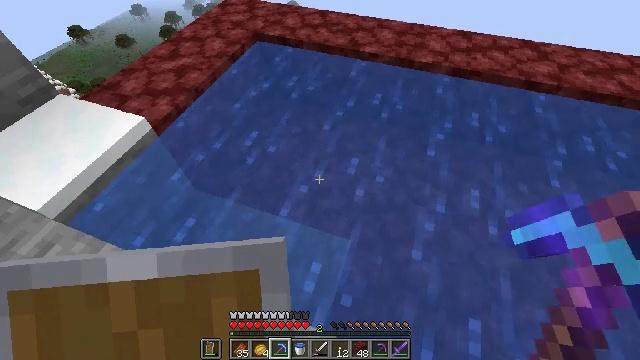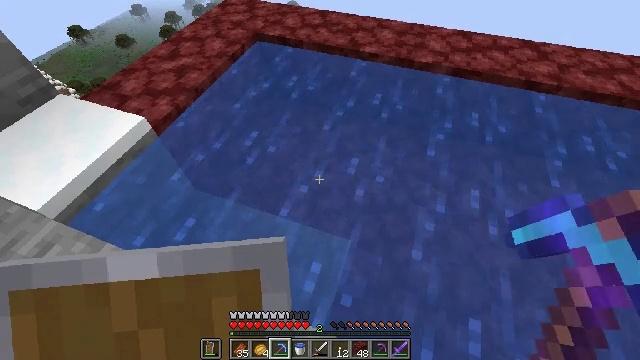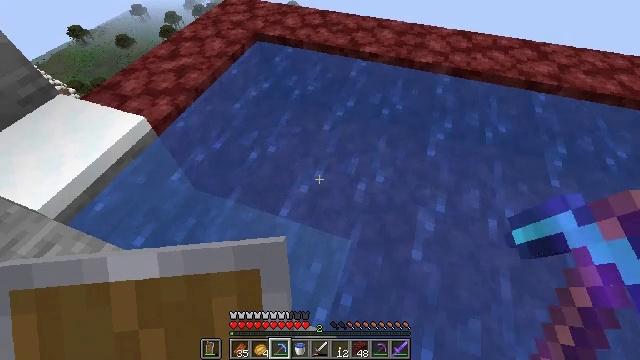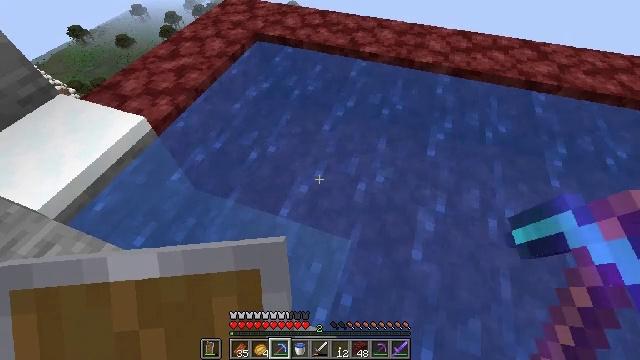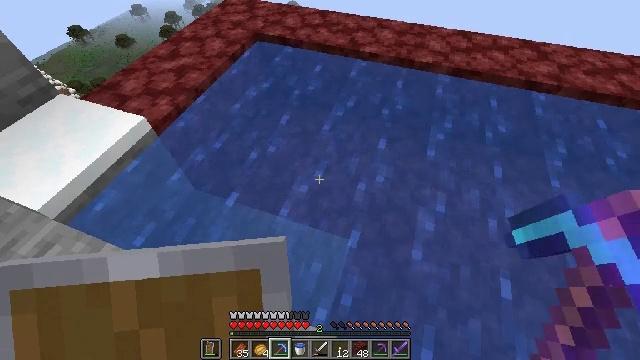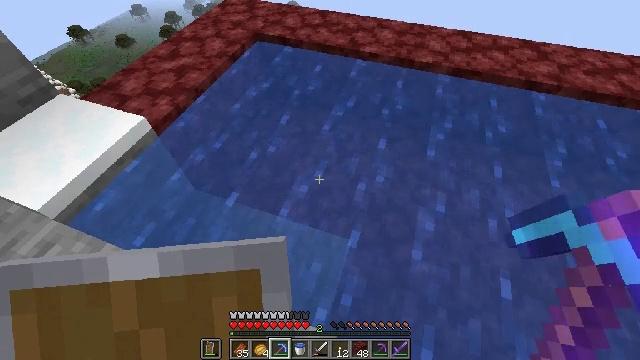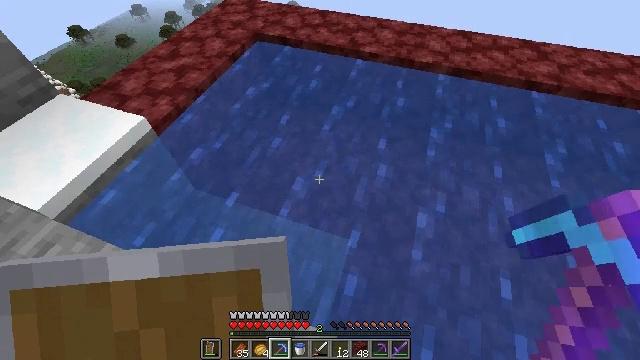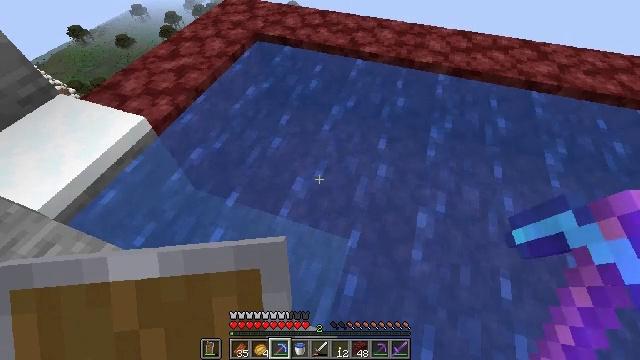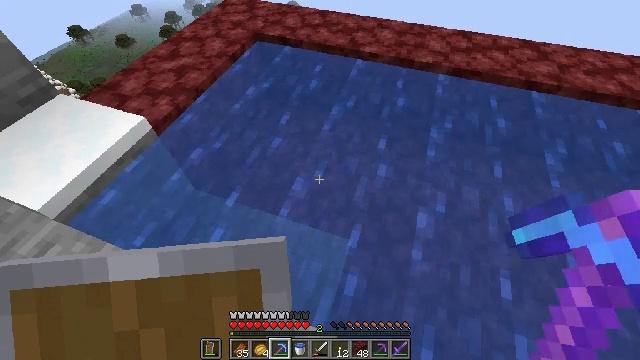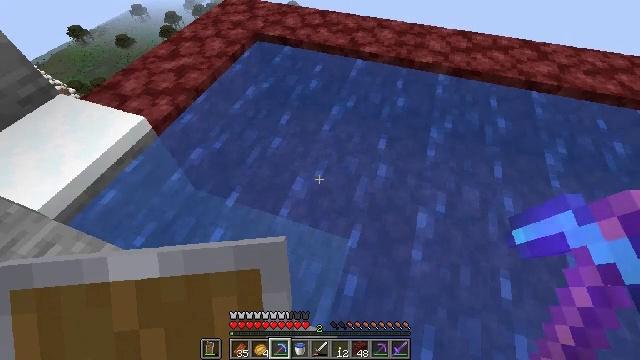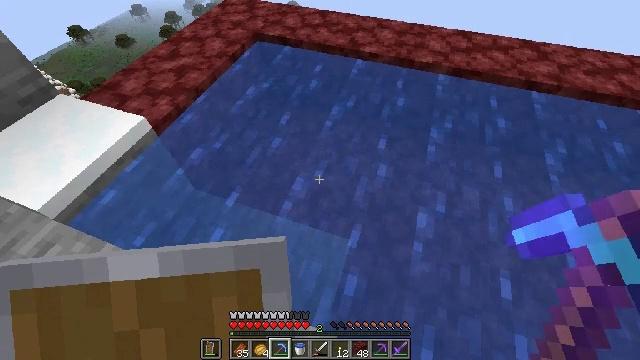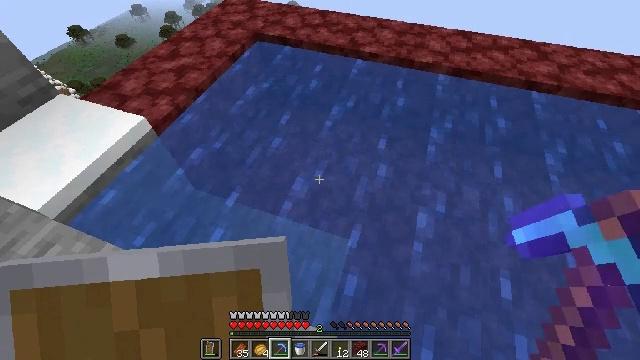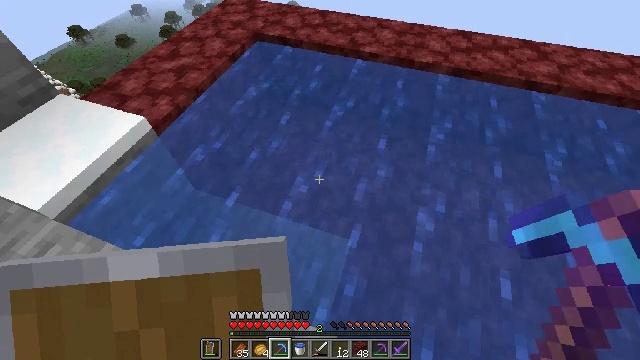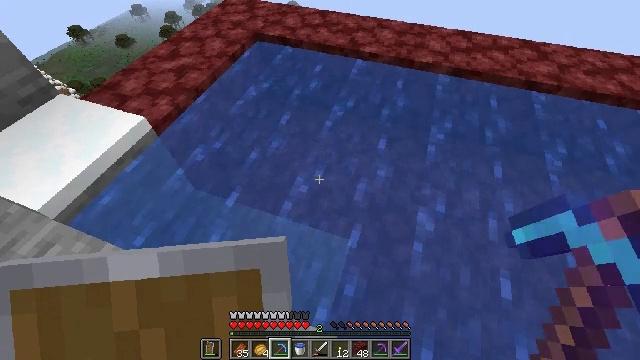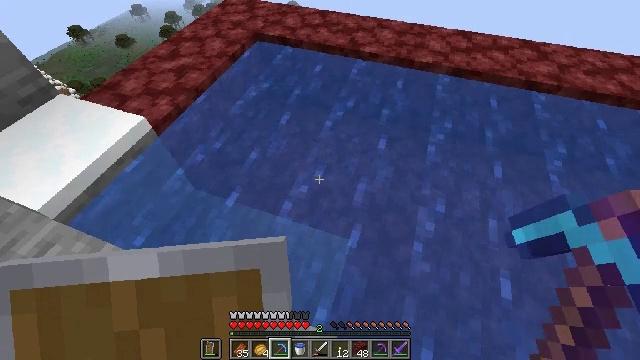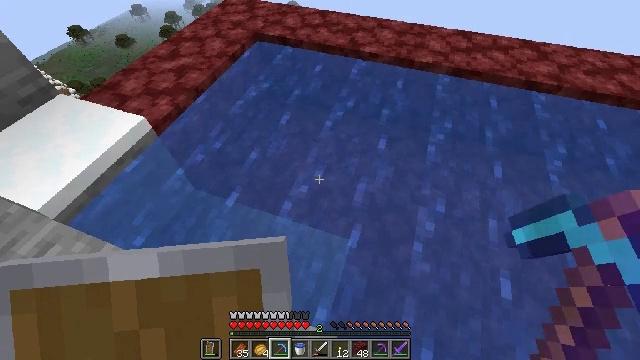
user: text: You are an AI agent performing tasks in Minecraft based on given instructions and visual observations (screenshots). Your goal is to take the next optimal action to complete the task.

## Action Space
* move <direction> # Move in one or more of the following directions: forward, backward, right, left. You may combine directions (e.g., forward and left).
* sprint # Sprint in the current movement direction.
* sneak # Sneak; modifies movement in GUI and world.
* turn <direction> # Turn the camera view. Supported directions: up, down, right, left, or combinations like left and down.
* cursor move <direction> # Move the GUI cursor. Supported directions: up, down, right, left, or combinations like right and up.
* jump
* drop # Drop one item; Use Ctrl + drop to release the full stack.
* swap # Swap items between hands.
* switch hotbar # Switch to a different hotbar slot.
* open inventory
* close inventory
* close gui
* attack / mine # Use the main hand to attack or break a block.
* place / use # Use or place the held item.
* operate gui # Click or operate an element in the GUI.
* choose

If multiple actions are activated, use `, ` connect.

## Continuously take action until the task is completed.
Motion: motion action
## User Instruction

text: Attack the ice to clear a path.
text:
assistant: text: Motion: no_op
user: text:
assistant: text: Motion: no_op
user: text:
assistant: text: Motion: no_op
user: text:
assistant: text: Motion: no_op
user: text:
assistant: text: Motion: no_op
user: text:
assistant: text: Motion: no_op
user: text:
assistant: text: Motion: no_op
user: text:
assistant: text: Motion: no_op
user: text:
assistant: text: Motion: no_op
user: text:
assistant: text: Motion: no_op
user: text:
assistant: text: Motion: no_op
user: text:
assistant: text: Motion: no_op
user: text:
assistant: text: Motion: no_op
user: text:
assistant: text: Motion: no_op
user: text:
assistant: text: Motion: no_op
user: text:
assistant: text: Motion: no_op
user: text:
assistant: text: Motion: no_op
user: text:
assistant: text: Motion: no_op
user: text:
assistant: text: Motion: no_op
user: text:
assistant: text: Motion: no_op
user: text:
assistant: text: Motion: no_op
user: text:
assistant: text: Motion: no_op
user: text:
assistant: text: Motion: no_op
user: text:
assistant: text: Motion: no_op
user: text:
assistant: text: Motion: no_op
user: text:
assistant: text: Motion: no_op
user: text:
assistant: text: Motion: no_op
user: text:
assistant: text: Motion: no_op
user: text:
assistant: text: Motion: no_op
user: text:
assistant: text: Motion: no_op